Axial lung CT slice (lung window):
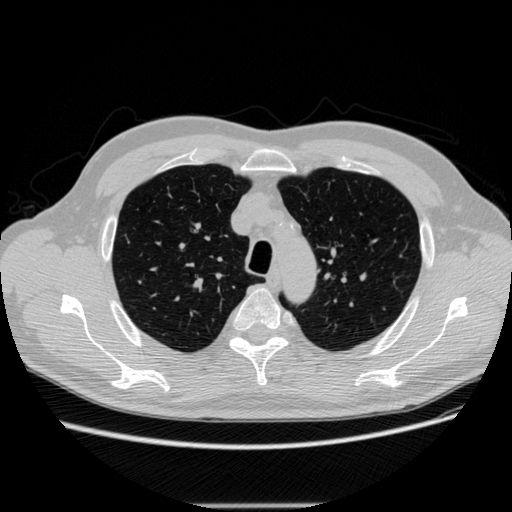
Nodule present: no